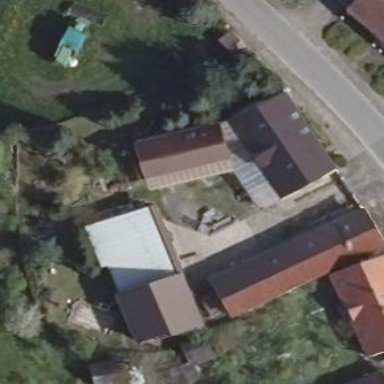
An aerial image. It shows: Flat-roofed building with light gray roof.